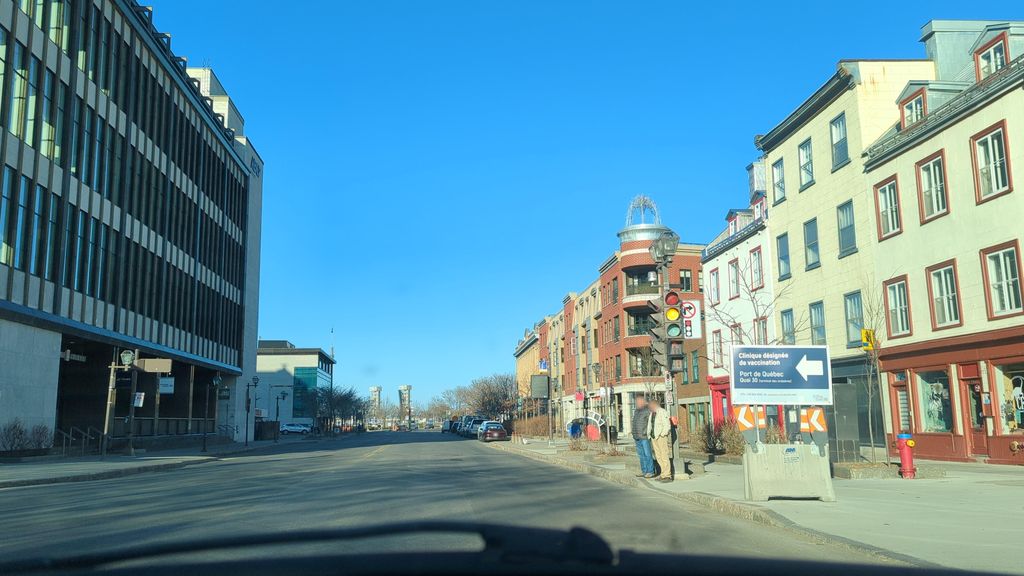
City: quebec_city